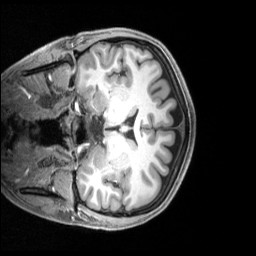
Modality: T1w
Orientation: coronal
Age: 24
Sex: female
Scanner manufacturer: siemens
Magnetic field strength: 3 T
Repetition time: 2.4 s
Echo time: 0.00219 s